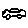
Label: car